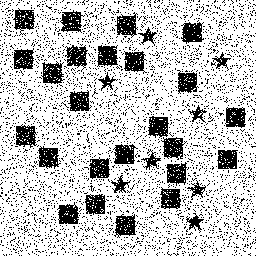
Squares: 24
Triangles: 0
Stars: 8
Total shapes: 32